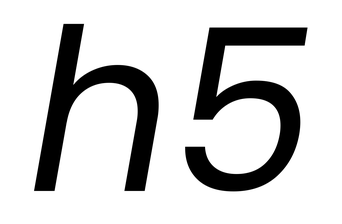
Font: Poppins-Italic